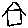
Label: house